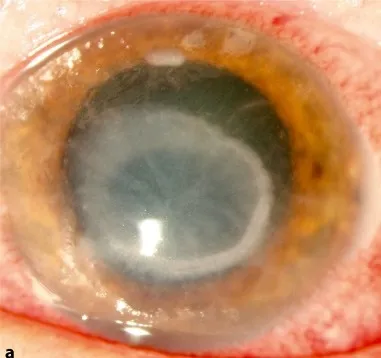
A; Color photographic image at initial presentation showing a large central corneal ring infiltrate and a second smaller anterior stromal infiltrate in the superior peripheral cornea.
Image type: ophthalmic_imaging (slit_lamp_photograph)